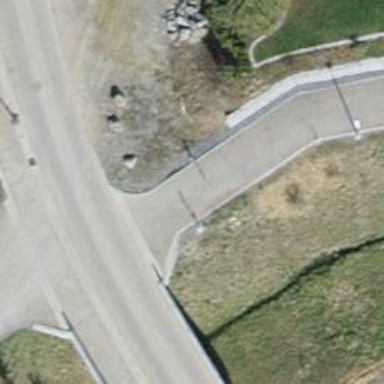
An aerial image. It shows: Cycle barrier.